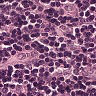
Metastatic tissue present: no